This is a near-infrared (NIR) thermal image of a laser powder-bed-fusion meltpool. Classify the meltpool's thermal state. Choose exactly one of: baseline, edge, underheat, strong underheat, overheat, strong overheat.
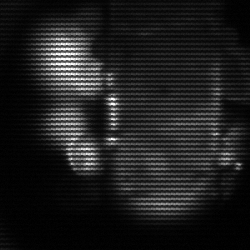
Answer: strong underheat